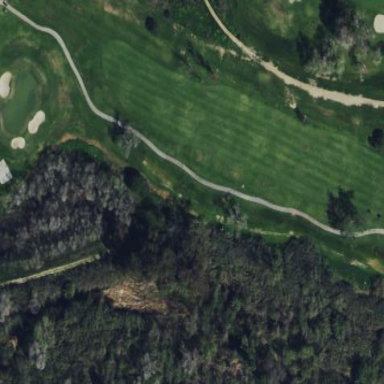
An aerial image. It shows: Area of rough grass used for golf.